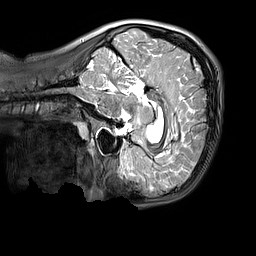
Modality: T2w
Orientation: sagittal
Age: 11
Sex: male
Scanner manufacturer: siemens
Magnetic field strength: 3 T
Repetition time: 3.2 s
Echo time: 0.408 s